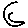
Label: moon